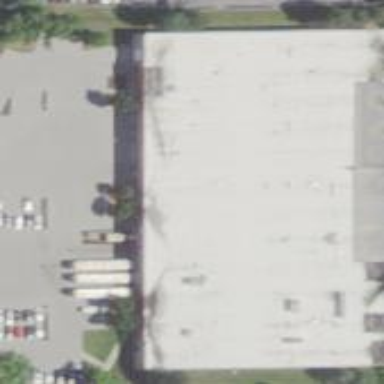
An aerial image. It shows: Commercial building.